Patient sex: F
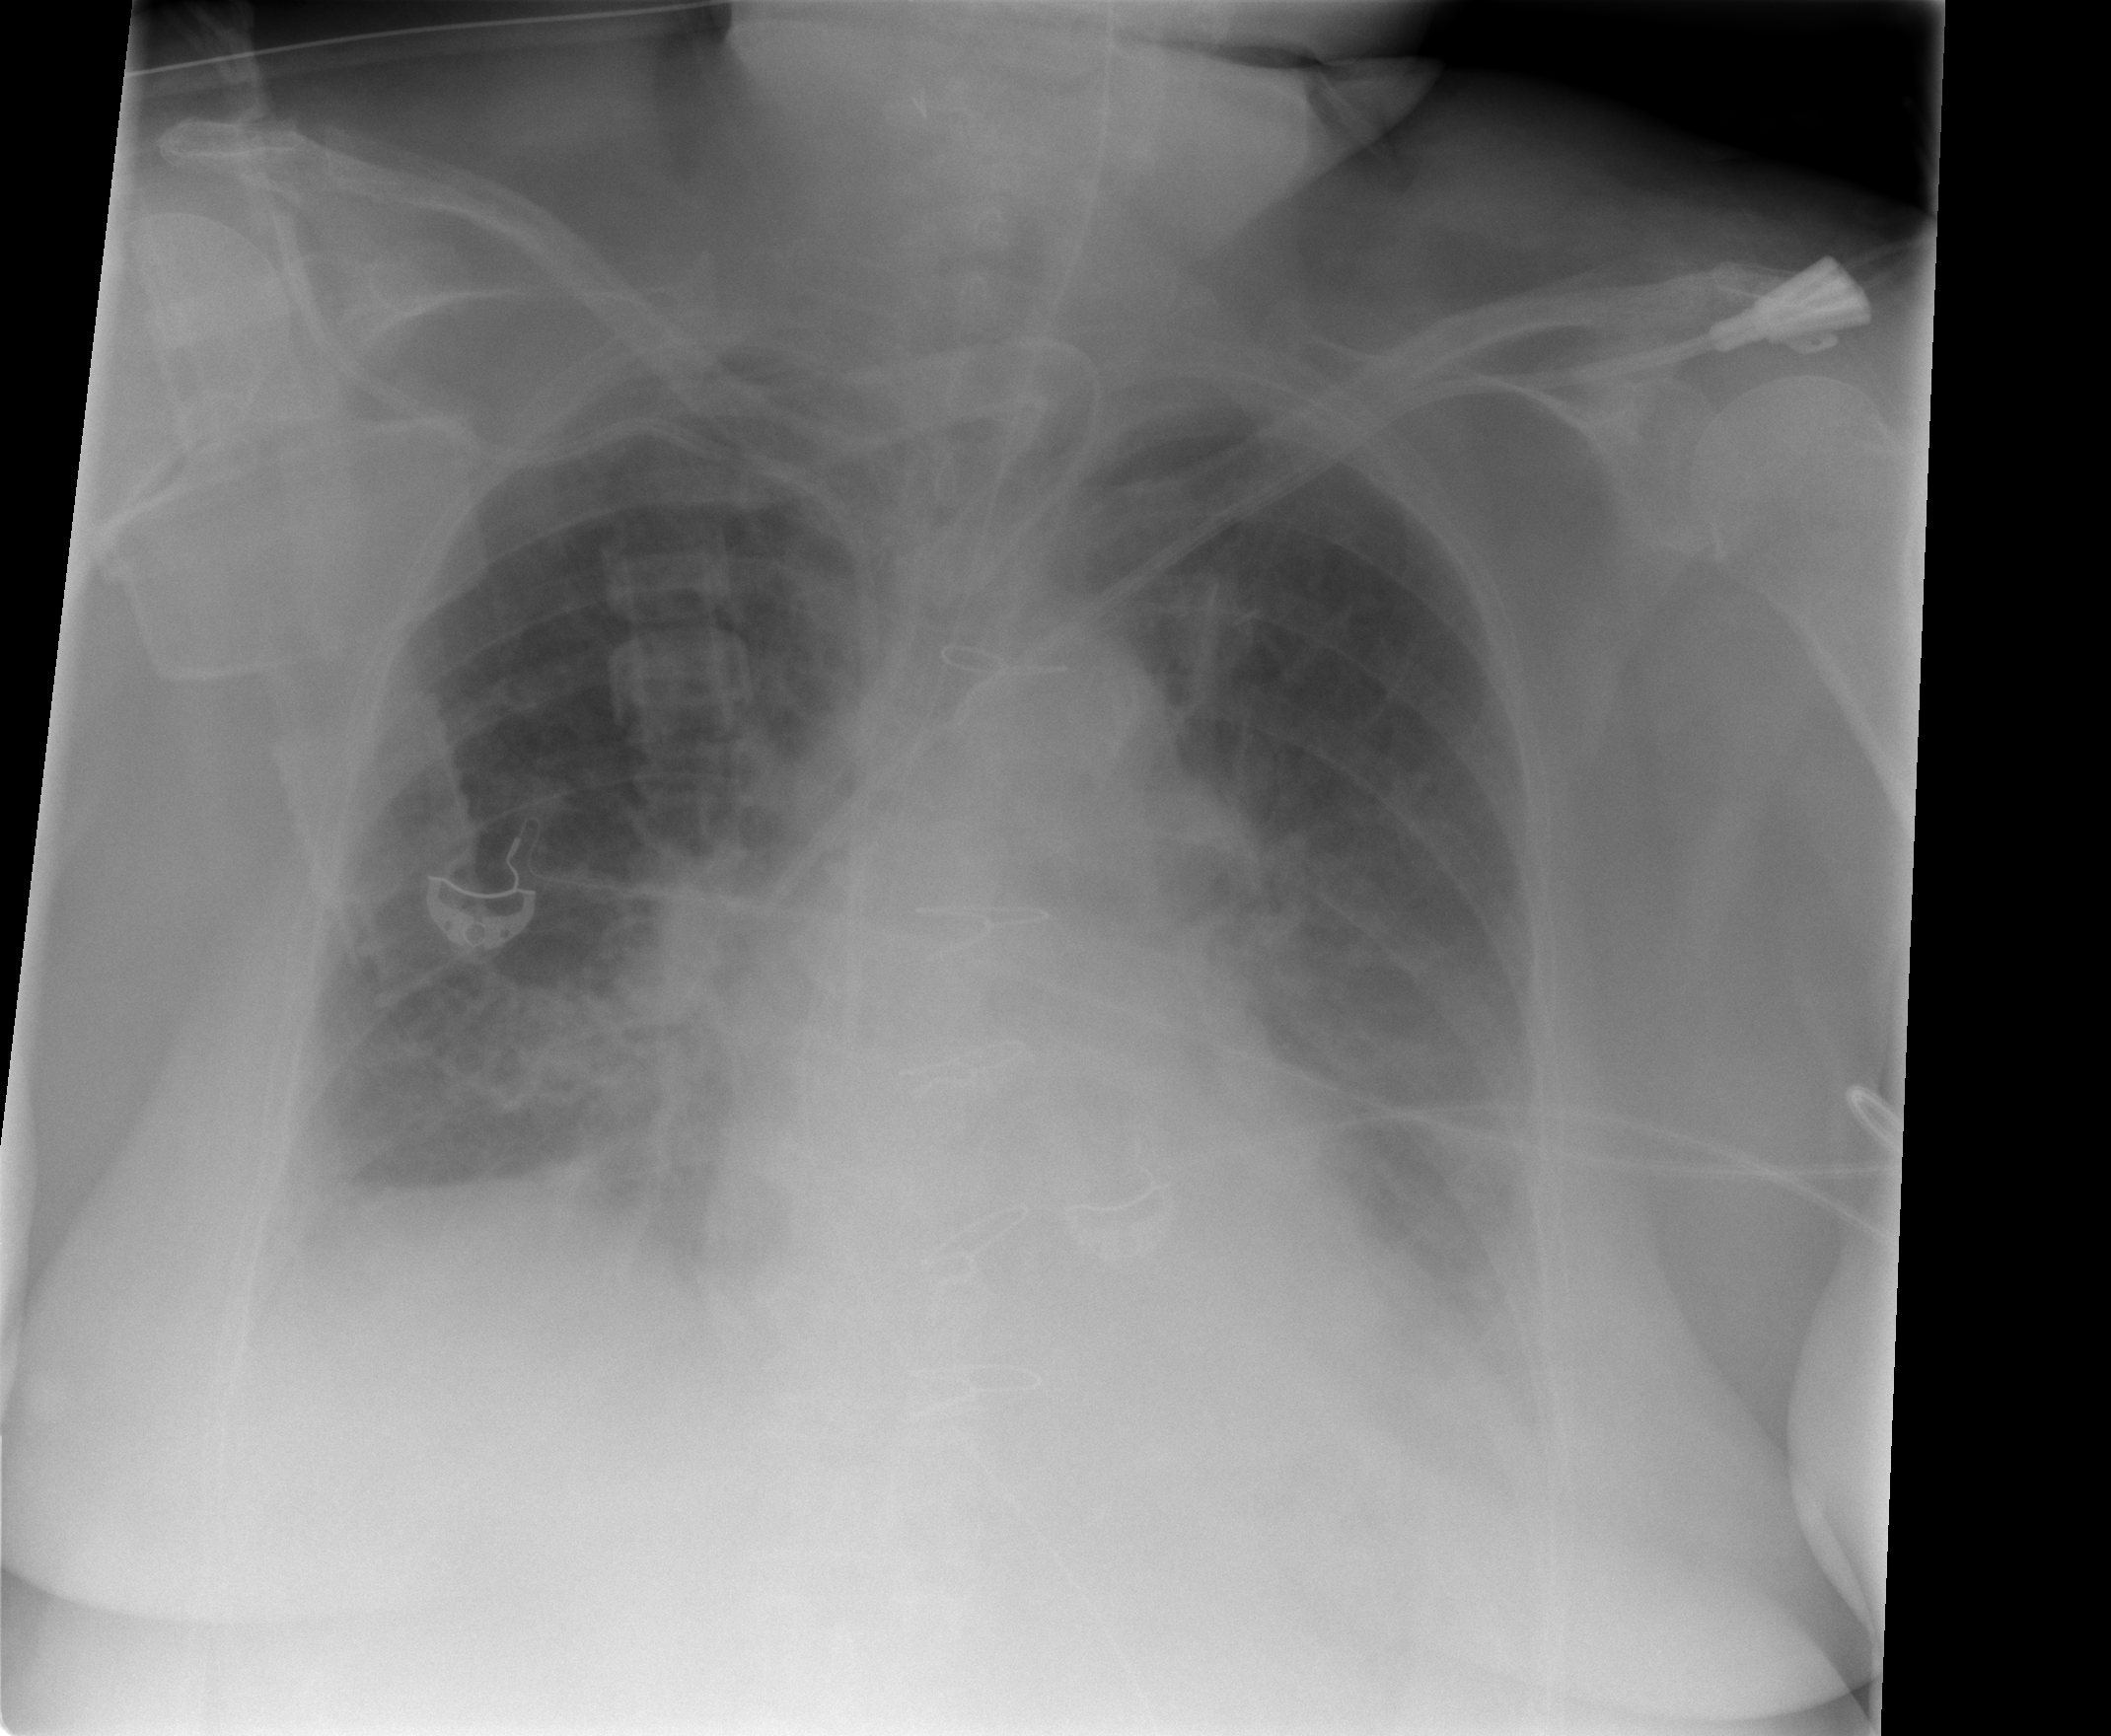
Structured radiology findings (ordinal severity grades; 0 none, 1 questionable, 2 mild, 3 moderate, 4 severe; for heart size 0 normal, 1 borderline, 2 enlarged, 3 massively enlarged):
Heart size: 1
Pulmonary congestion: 2
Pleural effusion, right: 2
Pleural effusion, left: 2
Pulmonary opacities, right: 0
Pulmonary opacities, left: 0
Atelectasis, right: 2
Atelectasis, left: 2